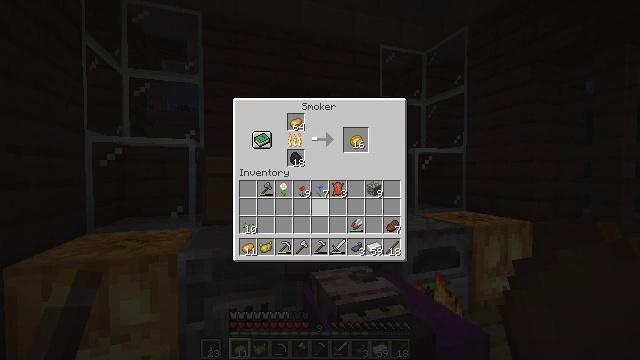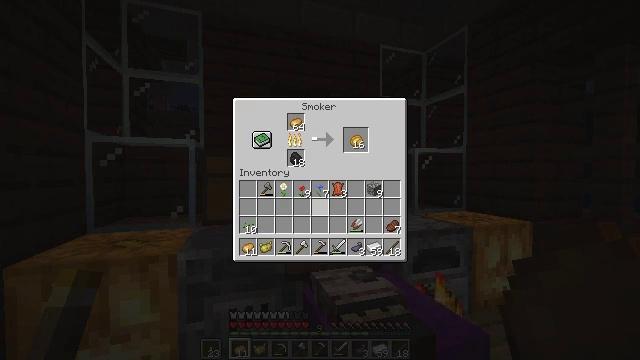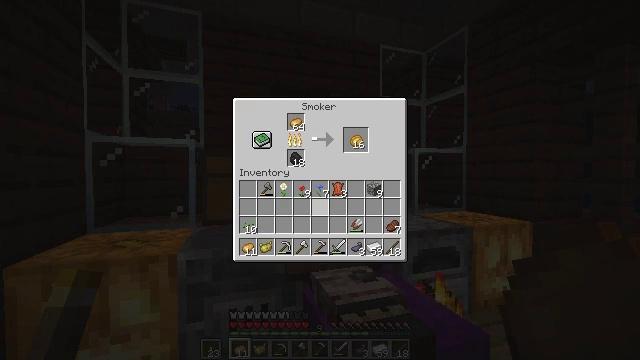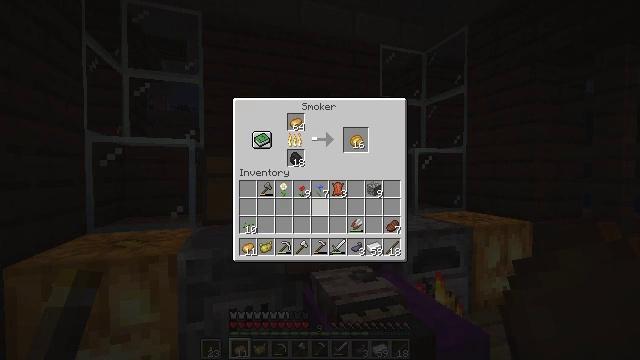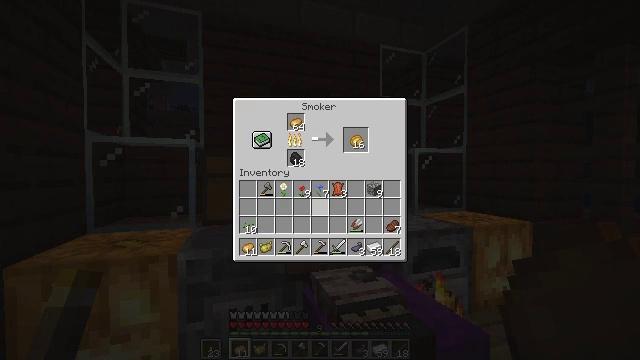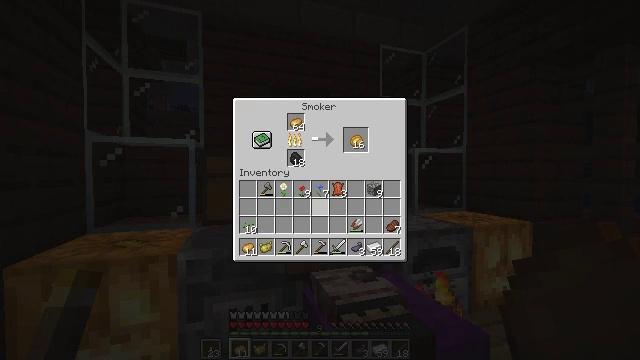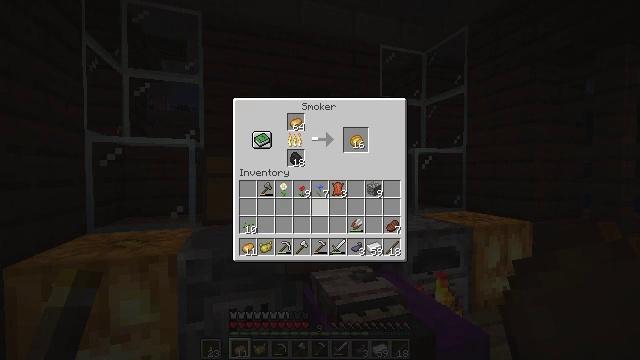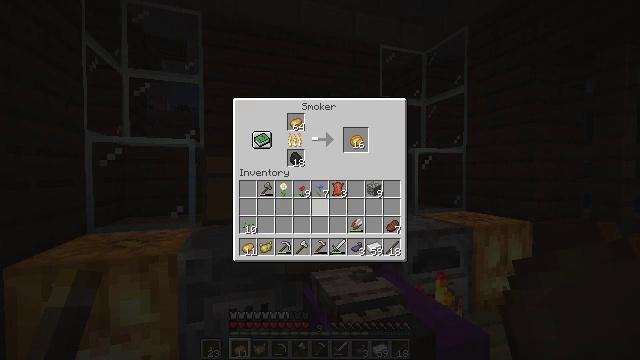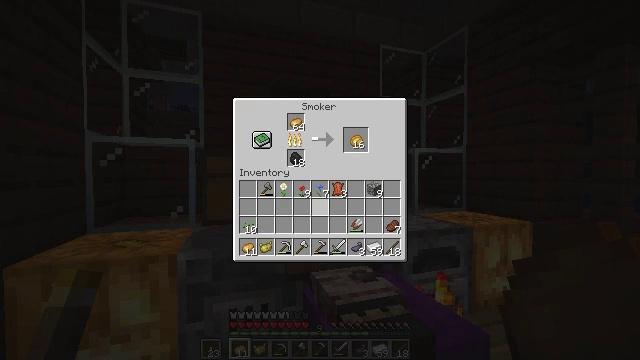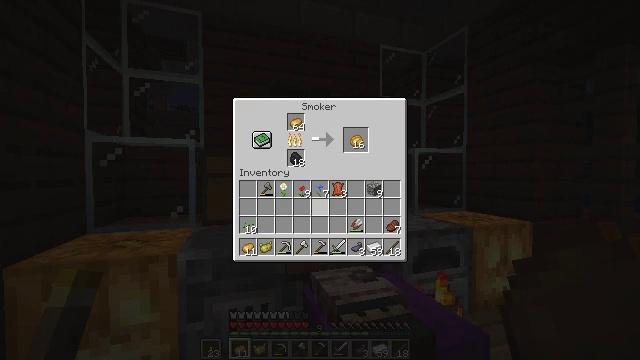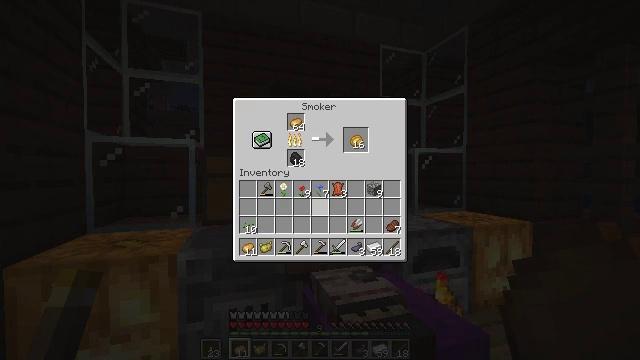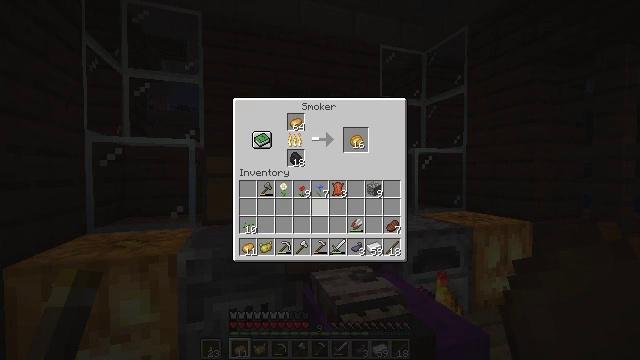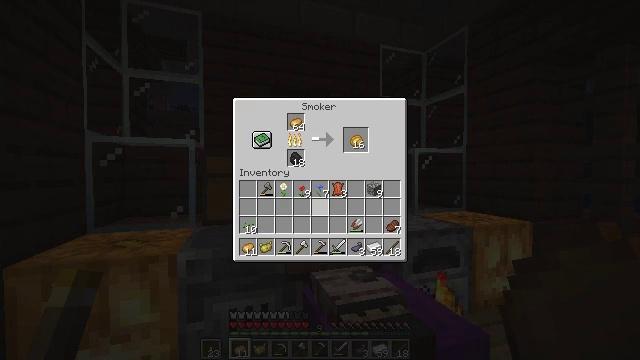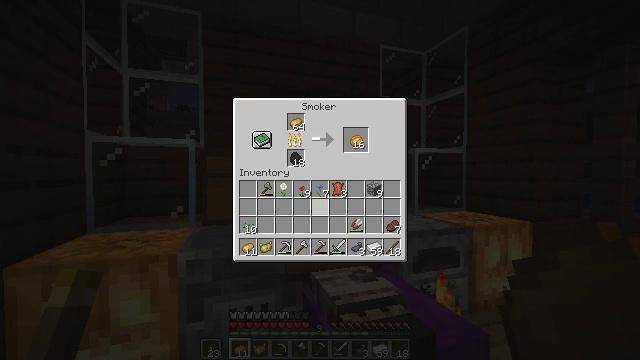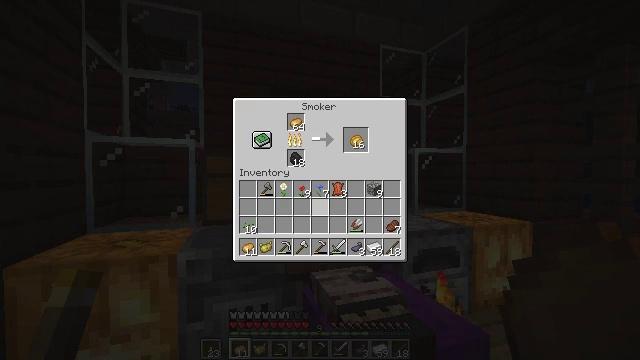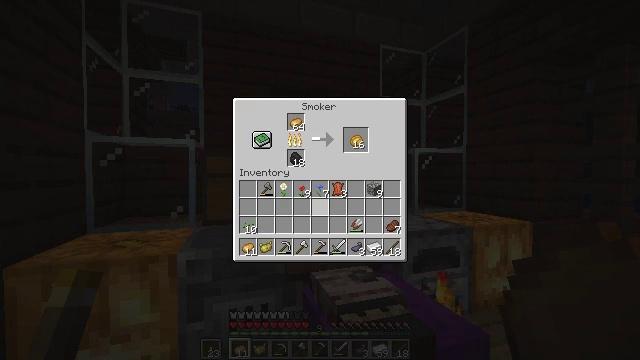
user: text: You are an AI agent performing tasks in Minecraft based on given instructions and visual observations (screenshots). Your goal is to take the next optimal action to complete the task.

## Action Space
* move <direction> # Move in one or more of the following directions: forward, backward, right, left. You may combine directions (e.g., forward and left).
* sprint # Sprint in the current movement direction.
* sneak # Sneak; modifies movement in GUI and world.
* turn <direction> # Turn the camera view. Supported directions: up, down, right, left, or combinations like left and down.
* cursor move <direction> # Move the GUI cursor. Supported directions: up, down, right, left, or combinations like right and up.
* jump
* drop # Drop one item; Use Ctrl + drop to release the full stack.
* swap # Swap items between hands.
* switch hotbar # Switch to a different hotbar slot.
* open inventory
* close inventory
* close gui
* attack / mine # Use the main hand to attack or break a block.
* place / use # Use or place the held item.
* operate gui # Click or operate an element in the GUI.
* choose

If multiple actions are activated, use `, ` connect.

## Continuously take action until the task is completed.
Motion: motion action
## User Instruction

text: Cook a potato in the furnace.
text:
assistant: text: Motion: no_op
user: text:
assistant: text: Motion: no_op
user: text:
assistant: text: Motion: no_op
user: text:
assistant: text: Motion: no_op
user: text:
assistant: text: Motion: no_op
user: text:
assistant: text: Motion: no_op
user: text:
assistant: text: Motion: no_op
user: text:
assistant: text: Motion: no_op
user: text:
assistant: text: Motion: no_op
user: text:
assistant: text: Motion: no_op
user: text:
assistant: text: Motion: no_op
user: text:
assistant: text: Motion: no_op
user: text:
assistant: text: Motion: no_op
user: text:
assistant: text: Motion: no_op
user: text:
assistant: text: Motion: no_op
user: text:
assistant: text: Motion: no_op
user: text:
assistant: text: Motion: no_op
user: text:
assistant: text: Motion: no_op
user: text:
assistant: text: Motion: no_op
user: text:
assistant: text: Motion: no_op
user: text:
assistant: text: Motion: no_op
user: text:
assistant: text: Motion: no_op
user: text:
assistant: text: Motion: no_op
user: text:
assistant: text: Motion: no_op
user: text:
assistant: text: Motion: no_op
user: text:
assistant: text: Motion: no_op
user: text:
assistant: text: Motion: no_op
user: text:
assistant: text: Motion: no_op
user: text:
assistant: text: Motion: no_op
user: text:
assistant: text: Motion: no_op